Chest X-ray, PA view. Patient: 56 years old, sex M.
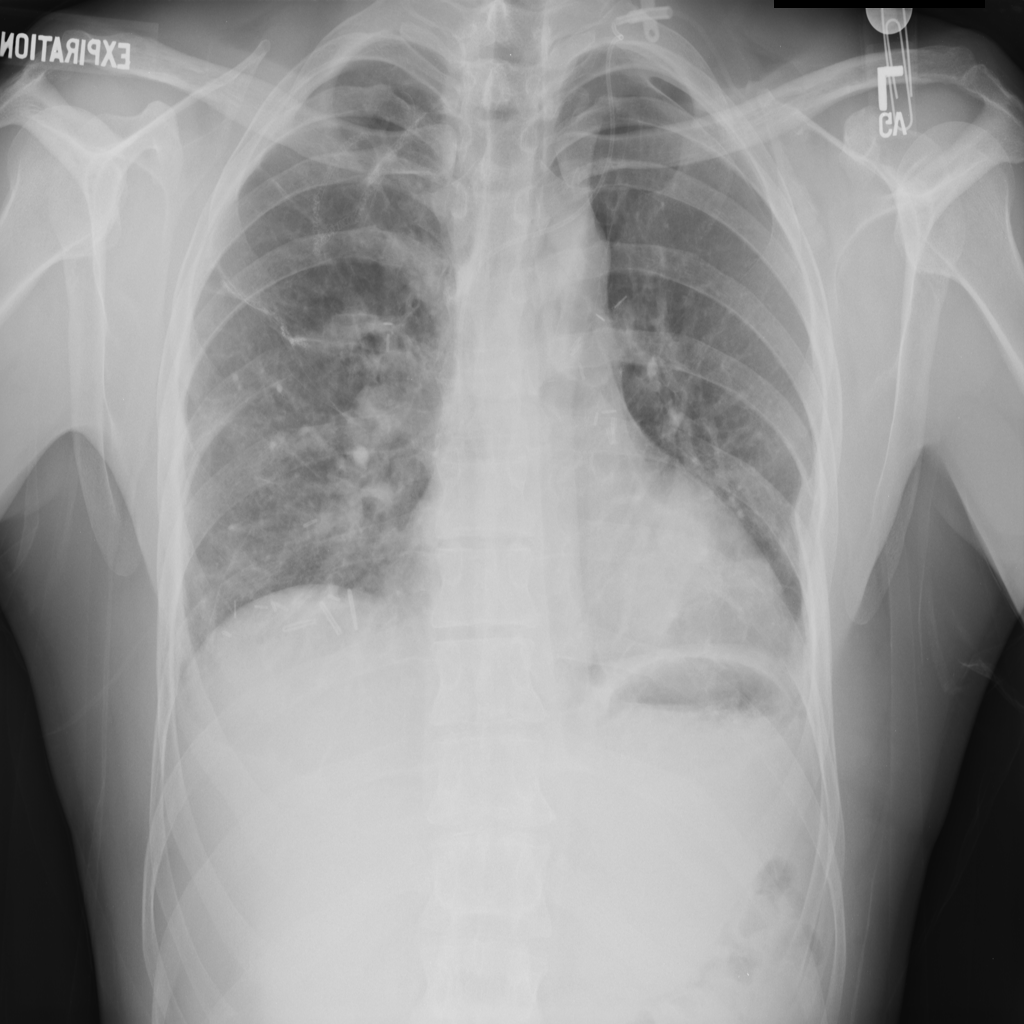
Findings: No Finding